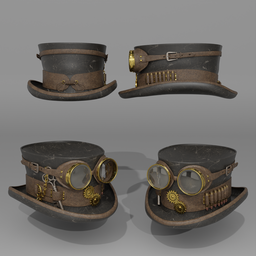
Label: people